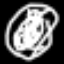
Label: chair